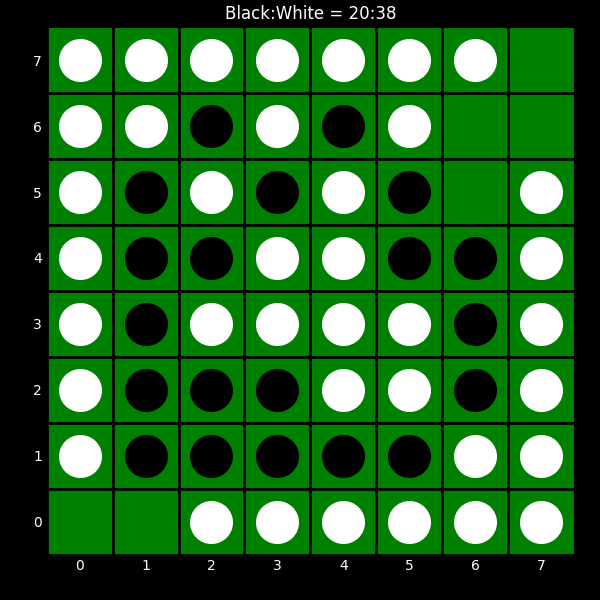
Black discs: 20
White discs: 38